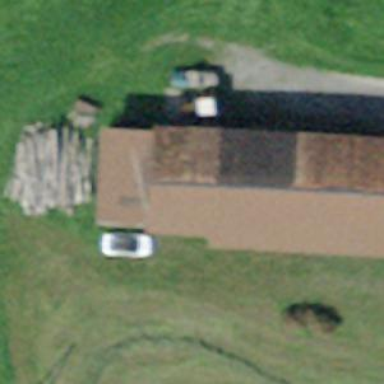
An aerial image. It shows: Barn.